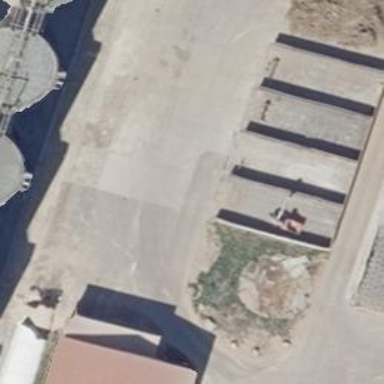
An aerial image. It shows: Bunker silo.